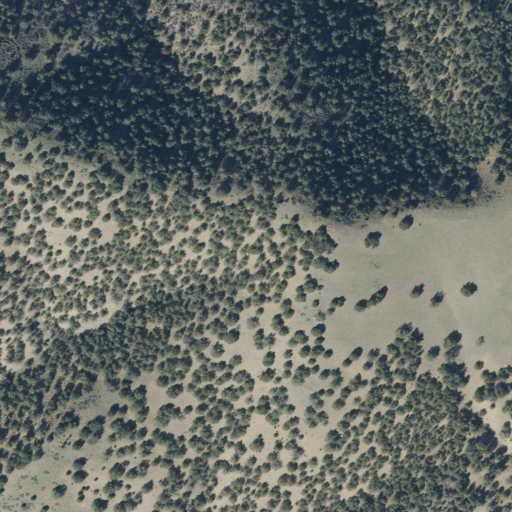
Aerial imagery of cliff(s) in Utah named Cedar Point containing evergreen forest, shrub, grassland, and mixed forest